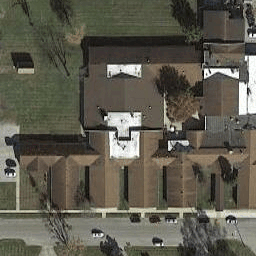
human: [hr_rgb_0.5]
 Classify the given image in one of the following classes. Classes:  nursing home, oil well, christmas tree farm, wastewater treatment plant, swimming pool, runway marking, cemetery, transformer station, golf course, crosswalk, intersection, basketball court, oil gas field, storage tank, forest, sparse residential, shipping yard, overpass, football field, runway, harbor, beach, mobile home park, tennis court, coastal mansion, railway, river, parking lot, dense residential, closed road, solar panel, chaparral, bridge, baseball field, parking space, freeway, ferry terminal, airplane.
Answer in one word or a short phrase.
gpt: nursing home